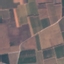
Label: PermanentCrop